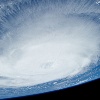
Label: cloud